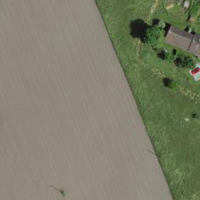
EUNIS habitat code: 40
Species observed at this site:
Fraxinus excelsior
Berberis vulgaris